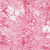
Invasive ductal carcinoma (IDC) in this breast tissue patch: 0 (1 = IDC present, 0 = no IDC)